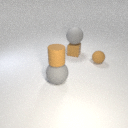
small brown rubber cylinder above large gray rubber sphere